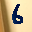
Label: 6